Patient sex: M
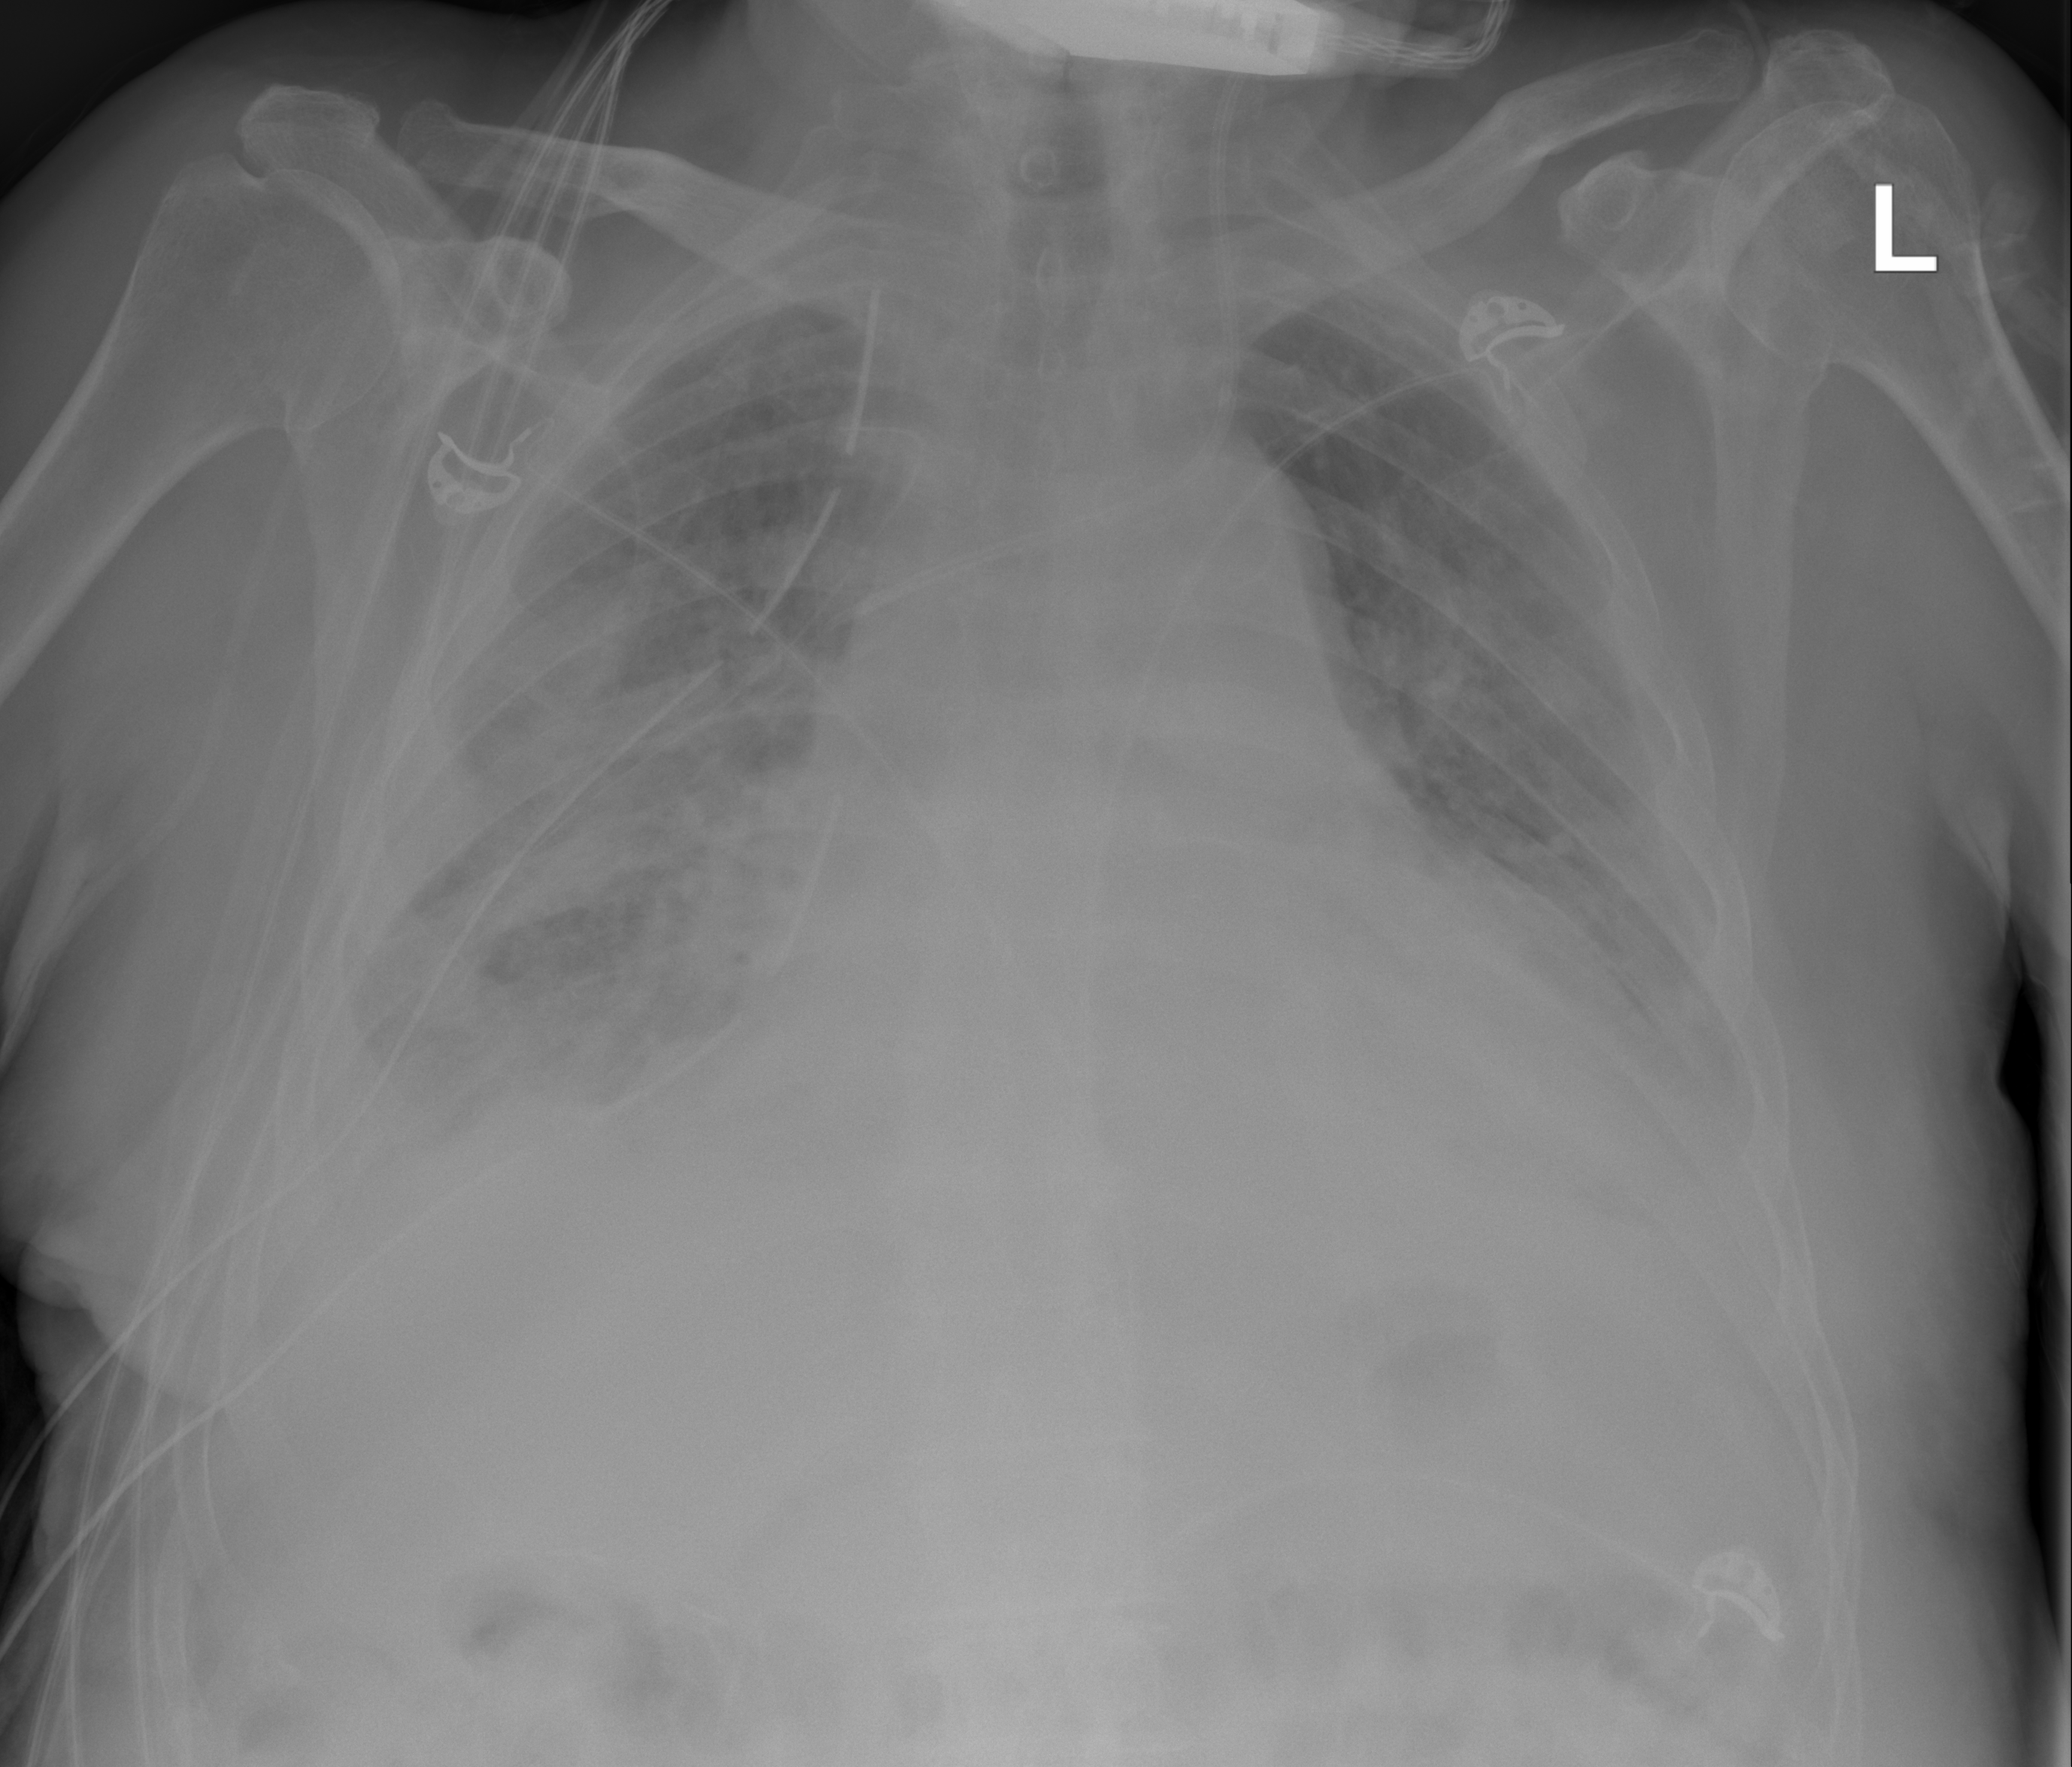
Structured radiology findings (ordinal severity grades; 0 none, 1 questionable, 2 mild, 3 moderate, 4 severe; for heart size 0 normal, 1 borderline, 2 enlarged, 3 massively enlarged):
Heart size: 2
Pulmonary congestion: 0
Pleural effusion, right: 2
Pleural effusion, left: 2
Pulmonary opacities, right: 3
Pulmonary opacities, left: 0
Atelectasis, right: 2
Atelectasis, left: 2